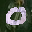
Label: 0